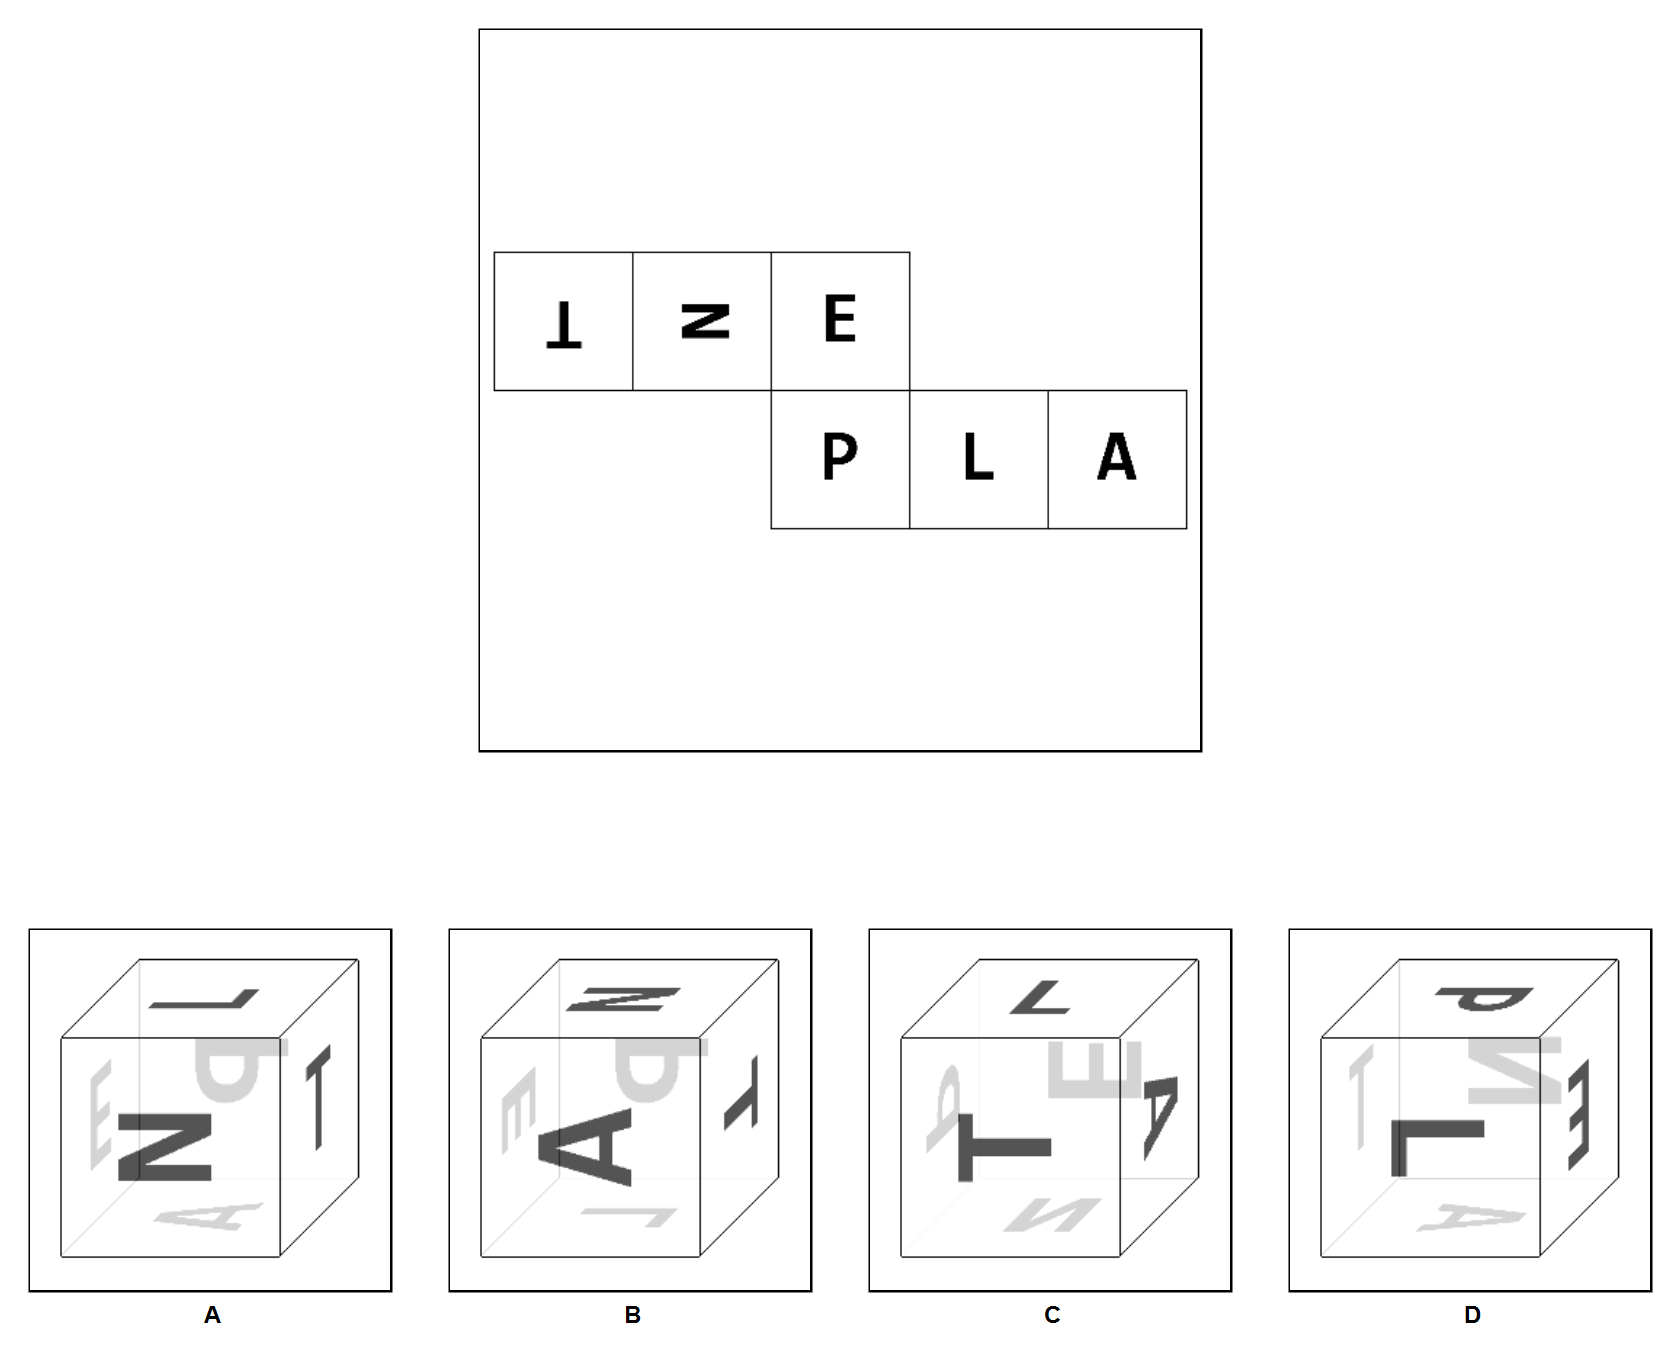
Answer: A